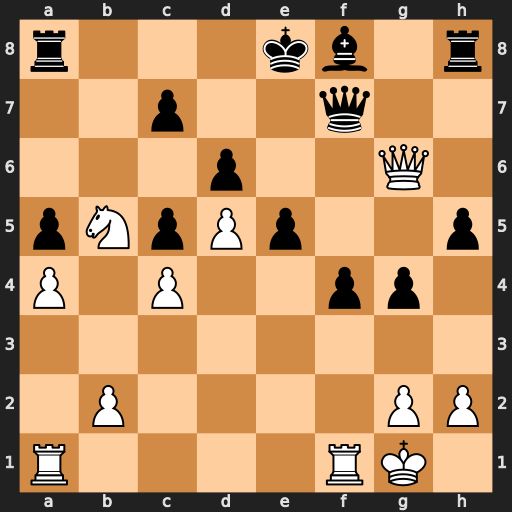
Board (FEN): r3kb1r/2p2q2/3p2Q1/pNpPp2p/P1P2pp1/8/1P4PP/R4RK1
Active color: w
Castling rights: kq
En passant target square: -
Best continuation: Nxc7+ Ke7 Qxf7+ Kxf7 Nxa8